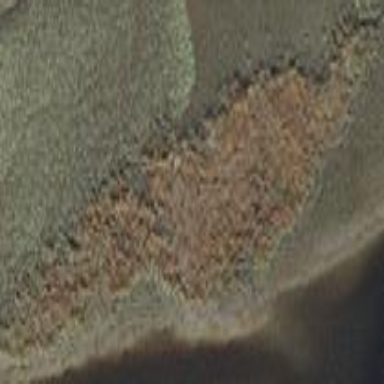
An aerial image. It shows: Marsh wetland.